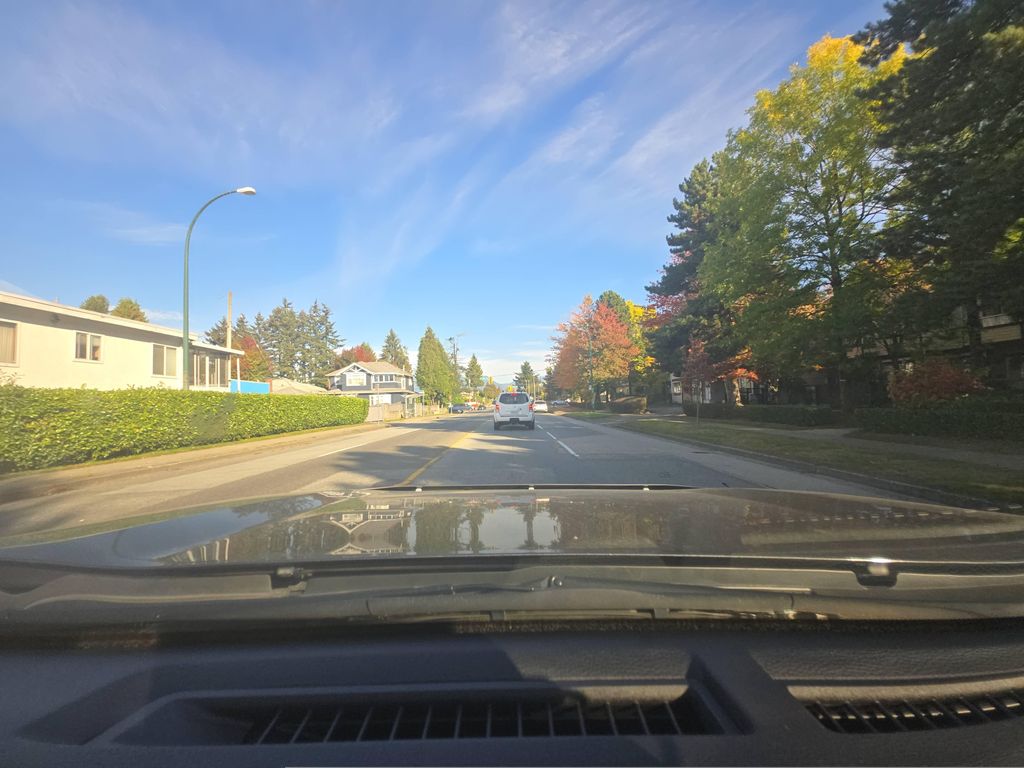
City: vancouver